Interaction volume radius: 5 \u00c5
Interaction volume height: 15 \u00c5
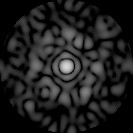
Disorder parameter: 0.8891